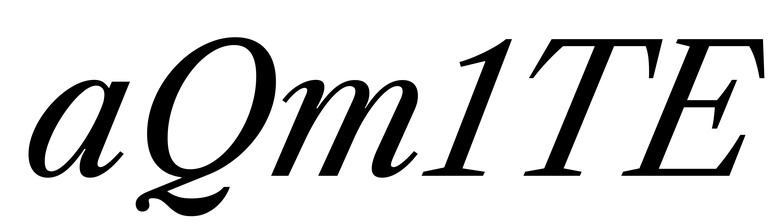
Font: LibreCaslonText-Italic_Italic